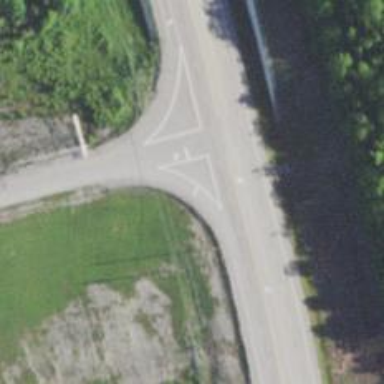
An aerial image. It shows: Trunk link highway.